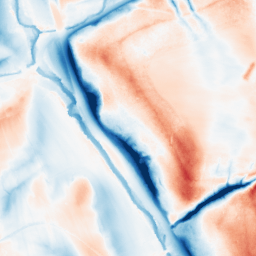
Category: classical
Decomposition family: gaussian_anisotropic
Decomposition parameters: sigma_x: 20
sigma_y: 5
Upsampling method: cubic_catmull_rom
Upsampling parameters: scale: 4
Upsampling scale: 4